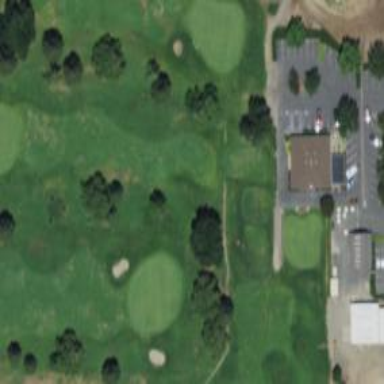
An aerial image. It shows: Golf tee.